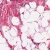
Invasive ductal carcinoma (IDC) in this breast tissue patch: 0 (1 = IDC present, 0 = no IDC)